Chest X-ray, PA view. Patient: 73 years old, sex M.
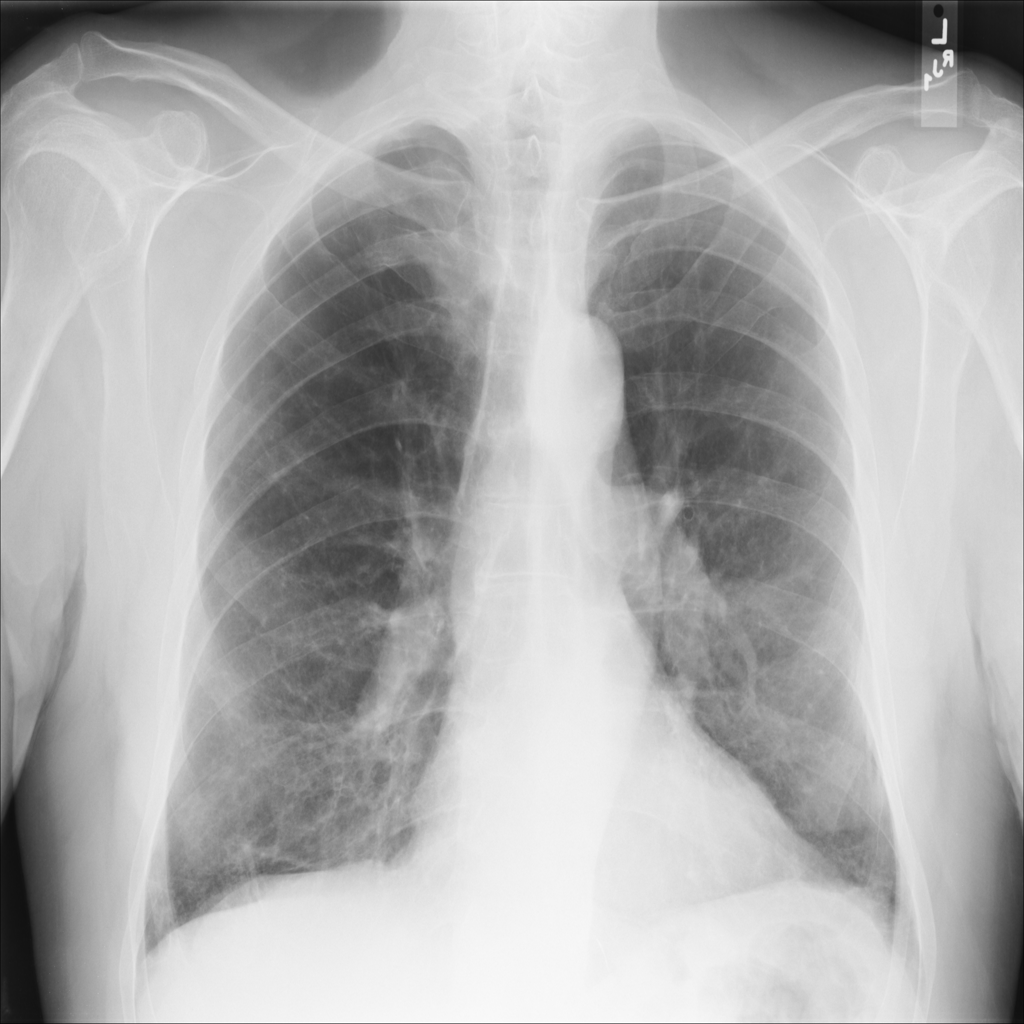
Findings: No Finding